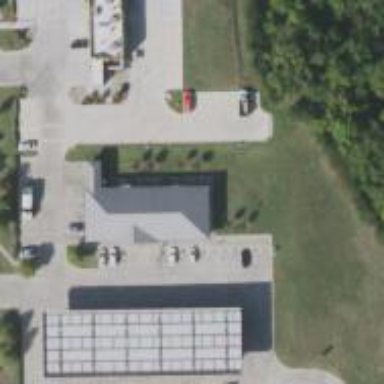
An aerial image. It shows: Convenience shop.